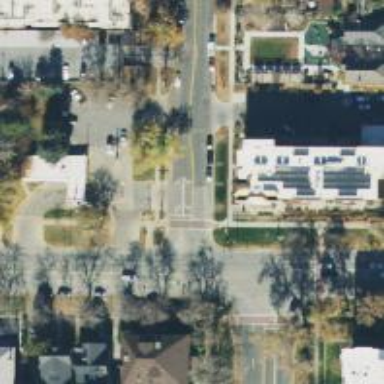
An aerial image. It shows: Footway crossing with line markings.